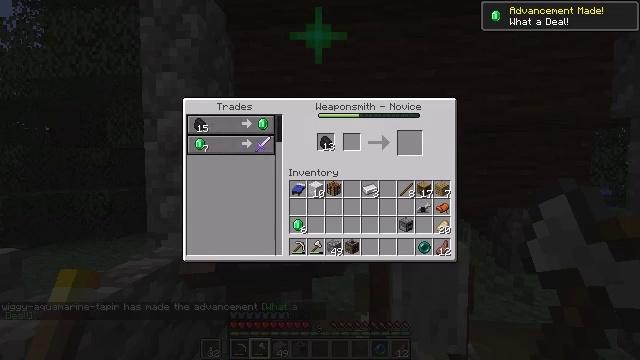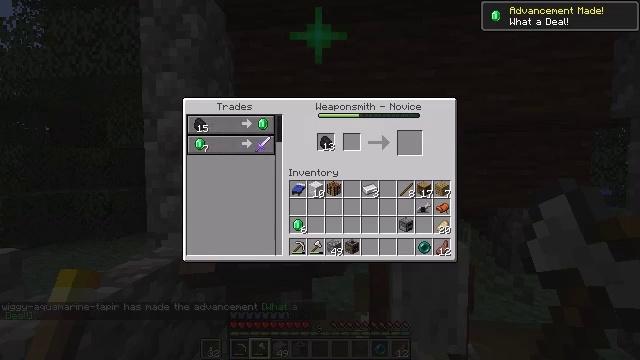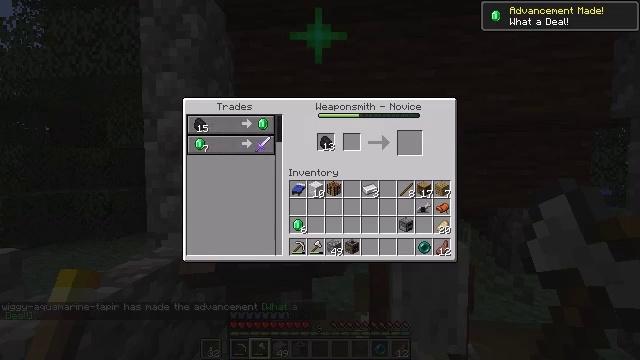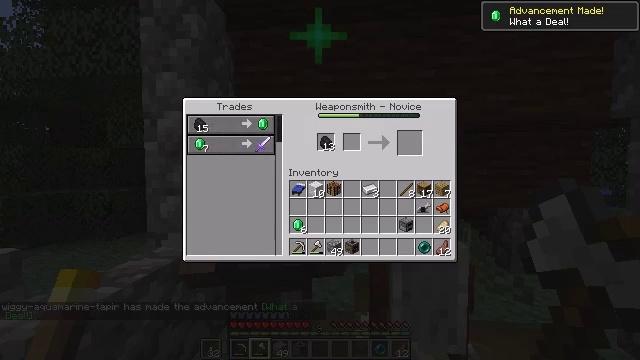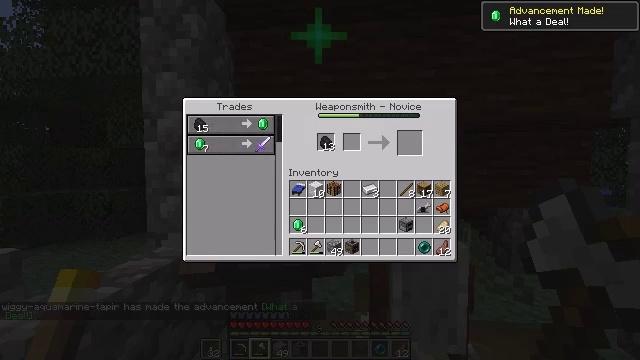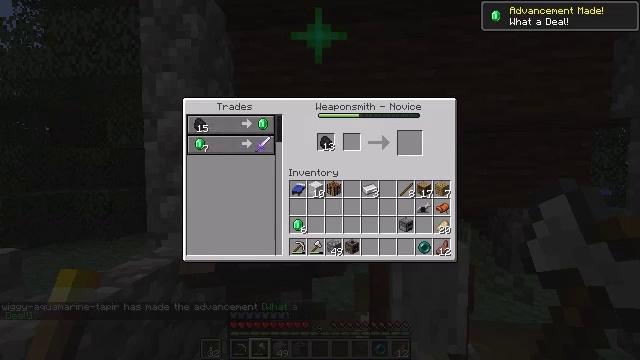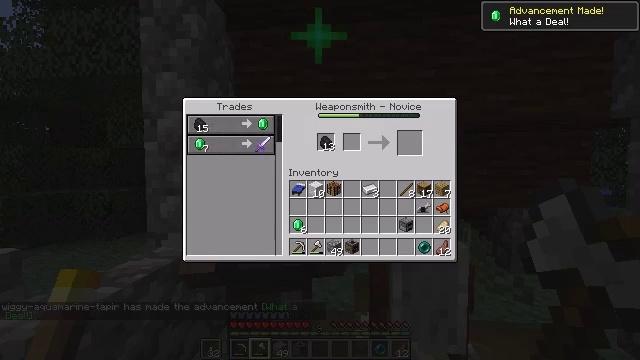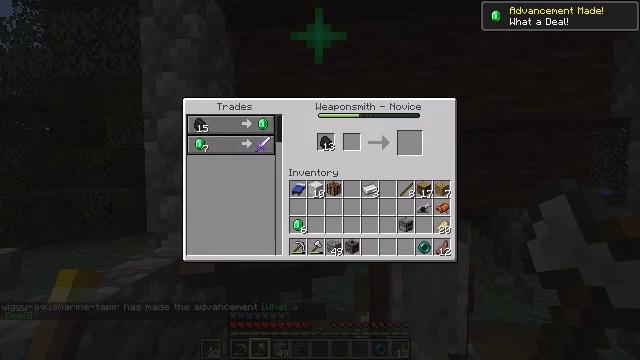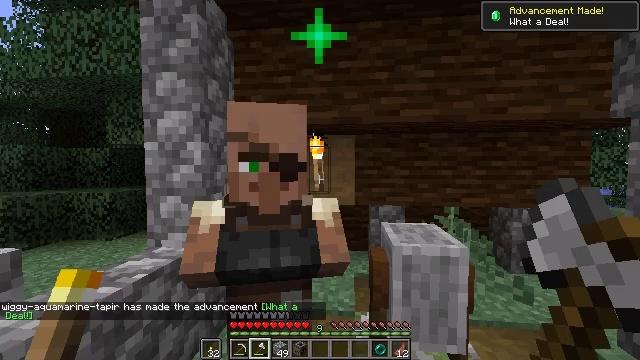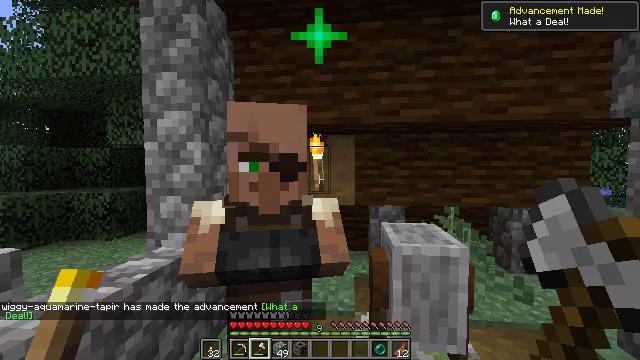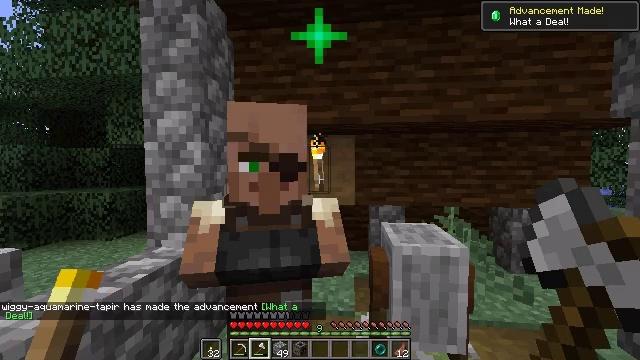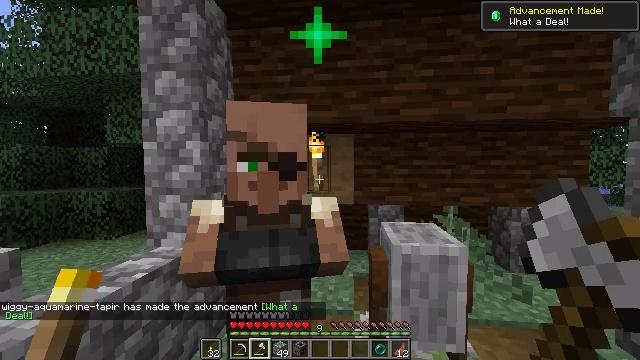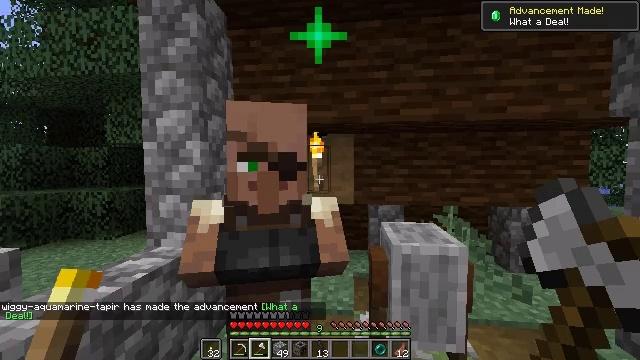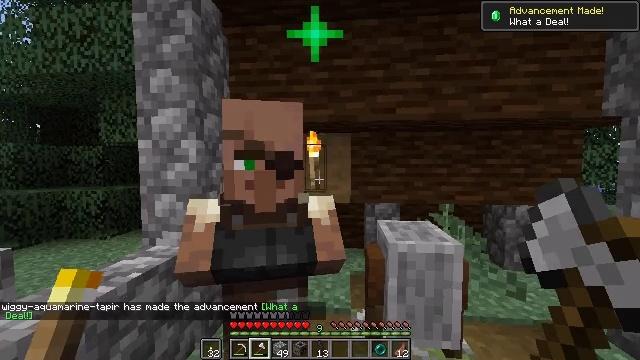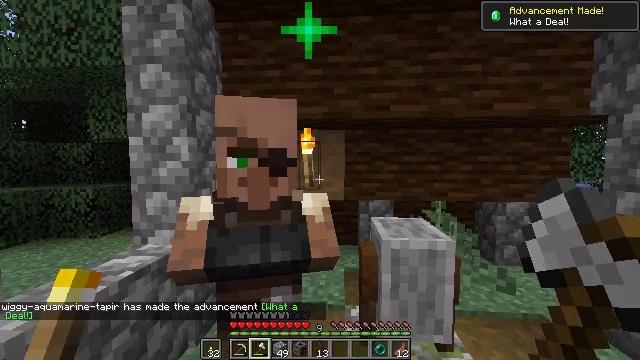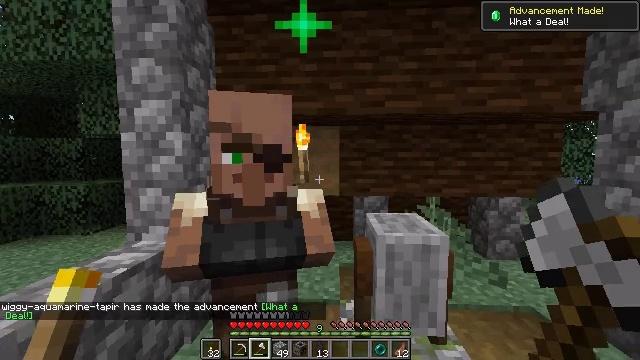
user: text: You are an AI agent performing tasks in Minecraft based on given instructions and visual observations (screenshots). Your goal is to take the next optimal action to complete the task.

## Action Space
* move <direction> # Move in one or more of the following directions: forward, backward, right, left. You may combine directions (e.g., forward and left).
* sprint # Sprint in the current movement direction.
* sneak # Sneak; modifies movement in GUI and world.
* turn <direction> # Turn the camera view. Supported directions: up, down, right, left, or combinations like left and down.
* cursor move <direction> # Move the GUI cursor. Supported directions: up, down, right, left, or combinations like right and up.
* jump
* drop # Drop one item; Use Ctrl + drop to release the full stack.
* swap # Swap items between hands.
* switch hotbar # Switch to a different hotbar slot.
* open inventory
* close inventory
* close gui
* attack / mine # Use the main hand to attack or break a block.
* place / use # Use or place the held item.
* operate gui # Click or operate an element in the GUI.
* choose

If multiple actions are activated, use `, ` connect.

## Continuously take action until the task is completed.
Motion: motion action
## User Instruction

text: Gather spruce leaves to collect foliage.
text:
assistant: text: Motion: no_op
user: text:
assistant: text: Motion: no_op
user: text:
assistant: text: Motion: no_op
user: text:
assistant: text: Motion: no_op
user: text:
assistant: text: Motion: no_op
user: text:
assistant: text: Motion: no_op
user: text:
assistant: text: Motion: no_op
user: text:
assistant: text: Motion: no_op
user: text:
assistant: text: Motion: close gui
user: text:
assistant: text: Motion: no_op
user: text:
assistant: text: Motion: no_op
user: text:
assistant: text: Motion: no_op
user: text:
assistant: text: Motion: no_op
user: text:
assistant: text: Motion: turn right
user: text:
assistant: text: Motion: turn right
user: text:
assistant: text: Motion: no_op
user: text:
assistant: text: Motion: no_op
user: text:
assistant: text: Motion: no_op
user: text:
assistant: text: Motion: no_op
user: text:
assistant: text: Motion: no_op
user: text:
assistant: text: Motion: no_op
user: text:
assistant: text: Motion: turn down
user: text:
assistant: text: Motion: turn left and down
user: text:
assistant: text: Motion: move back, turn left
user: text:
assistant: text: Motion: move back, turn left
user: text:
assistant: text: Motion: move back
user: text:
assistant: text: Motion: move back
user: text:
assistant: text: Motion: turn left
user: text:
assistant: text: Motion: no_op
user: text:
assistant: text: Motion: move forward